Field crop: maize
Growth stage: 2
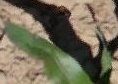
Species: maize